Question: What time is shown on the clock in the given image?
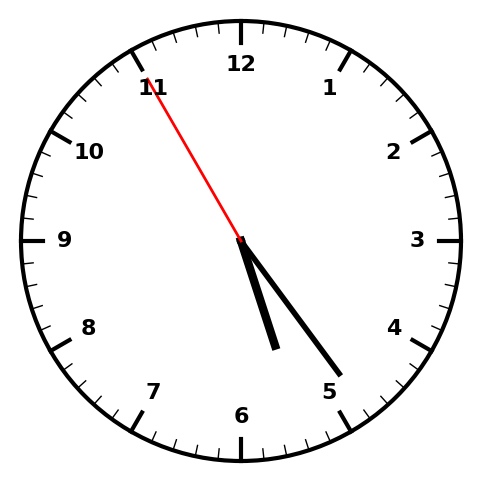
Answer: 05:23:55